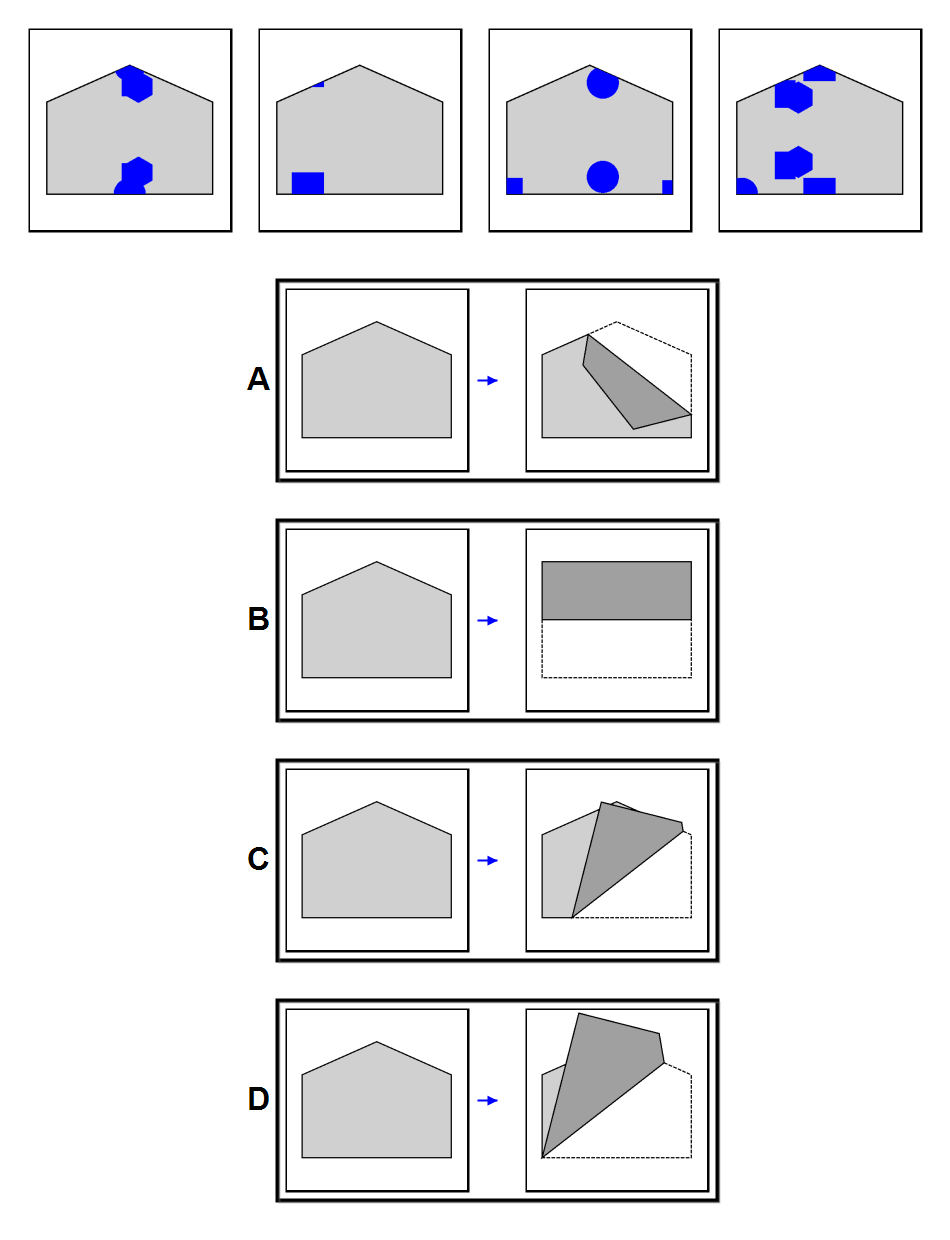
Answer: B